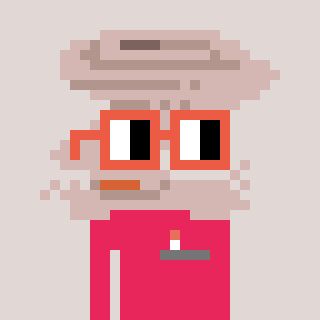
a pixel art character with square orange glasses, a tornado-shaped head and a redpinkish-colored body on a warm background